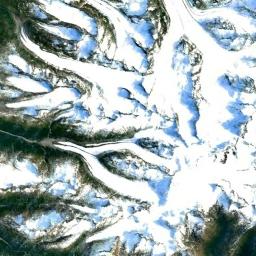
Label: snowberg